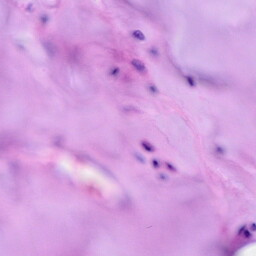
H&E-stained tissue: Breast